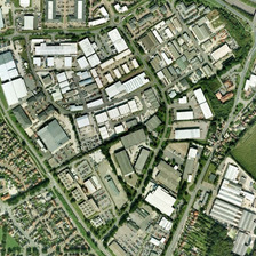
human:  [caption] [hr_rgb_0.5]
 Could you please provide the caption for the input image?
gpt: Many industrial buildings and some green trees are in the industrial area.

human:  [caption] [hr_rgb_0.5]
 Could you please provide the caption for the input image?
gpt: There are many industrial buildings and some green trees in the industrial area.

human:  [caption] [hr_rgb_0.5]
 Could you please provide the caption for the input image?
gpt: many fields near the industrial area near the road .

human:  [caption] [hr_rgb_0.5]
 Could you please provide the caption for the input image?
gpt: Industrial parks on the street are neatly arranged.

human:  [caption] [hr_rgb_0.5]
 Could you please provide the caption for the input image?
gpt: The industrial houses on the street are in good order.